Question: I have a WPF application that has user validation. This is rendered in the adorner layer, that appears above all other layers, according to <URL>.
In the screenshot you can see that this isn't exactly what I want. I have a popup called 'Alert details' which is a <URL>. It is positioned behind the adorner layer. How can I make the popup appear in front of the adorner layer?
I already tried setting a really high <URL> on the ChildWindow but that doesn't make a difference.
---

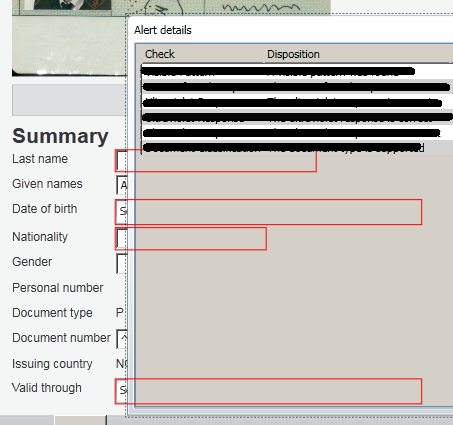
Answer: An <URL> for a set of controls. By default, this decorator is in the default 'Window' template, thus covering all controls in the window.
Add a new 'AdornerDecorator' around your form, and make sure the 'ChildWindow' comes after it so that it's above the decorator.
'''
<Grid>
<AdornerDecorator>
... your summary form ...
</AdornerDecorator>
<ChildWindow .. />
</Grid>
'''